Question: I have an 'Activity' with a 'Fragment' containing a 'ListView' with items, on which the user can click and invoke the Contextual Action Mode.
What I like to happen is as the <URL> is stating:
> The contextual action bar is not necessarily associated with the
action bar. They operate independently, even though the contextual
action bar .
However, this is the behavior I'm currently experiencing. As of now, the Contextual Action Mode appears the 'ActionBar', as the figure below shows.

What I've tried so far without success:
- 'ActionMode''Fragment''Activity'- '<item name="windowActionModeOverlay">true</item>'- 'getActivity().getMenuInflater()''mode.getMenuInflater()'
This is my code where I invoke the Contextual Action Menu
'''
public class NotesFragment extends Fragment implements View.OnClickListener{
private ActionMode mActionMode;
@Override
public void checkBoxChecked(Note which) {
if (mActionMode == null)
mActionMode = getActivity().startActionMode(mActionModeCallback);
}
private ActionMode.Callback mActionModeCallback = new ActionMode.Callback() {
// Called when the action mode is created; startActionMode() was called
@Override
public boolean onCreateActionMode(ActionMode mode, Menu menu) {
// Inflate a menu resource providing context menu items
MenuInflater inflater = mode.getMenuInflater();
inflater.inflate(R.menu.context, menu);
return true;
}
// Called each time the action mode is shown.
// Always called after onCreateActionMode, but
// may be called multiple times if the mode is invalidated.
@Override
public boolean onPrepareActionMode(ActionMode mode, Menu menu) {
return false; // Return false if nothing is done
}
// Called when the user selects a contextual menu item
@Override
public boolean onActionItemClicked(ActionMode mode, MenuItem item) {
switch (item.getItemId()) {
case R.id.context_delete:
//Do work unrelated to topic
mode.finish(); // Action picked, so close the CAB
return true;
case R.id.context_move:
//Do work unrelated to topic
mode.finish(); // Action picked, so close the CAB
return true;
default:
return false;
}
}
// Called when the user exits the action mode
@Override
public void onDestroyActionMode(ActionMode mode) {
mActionMode = null;
}
};
}
'''
EDIT:
This is the 'Activity', in which the 'Fragment' resides:
'''
public class MainActivity extends ActionBarActivity implements DialogFragmentMoveNote.DialogFragmentMoveNoteListener,
DialogFragmentRemoveNote.DialogFragmentRemoveNoteListener, DialogFragmentAddNewFolder.DialogFragmentAddNewFolderListener,
DialogFragmentDeleteFolder.DialogFragmentDeleteFolderListener {
@Override
protected void onCreate(Bundle savedInstanceState) {
super.onCreate(savedInstanceState);
setContentView(R.layout.activity_main);
}
@Override
public void onAddNewFolderPositiveClick(Folder folder) {
//Tell the fragment to do work
}
@Override
public void onRemoveNotesPositiveClick() {
//Tell the fragment to do work
}
@Override
public void onMoveNotePositiveClick(String chosenFolder) {
//Tell the fragment to do work
}
@Override
public void onDeleteFolderPositiveClick() {
//Tell the fragment to do work
}
private void displayNoteDetailsFromWidget(String noteId){
//Tell the fragment to do work
}
}
'''
Why is the Contextual Action Menu not visually overtaking the 'ActionBar', as the documentation state is should?
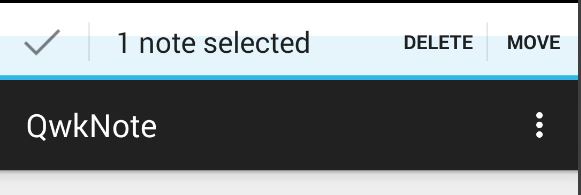
Answer: Solution to this was to add
'''
<item name="android:windowActionModeOverlay">true</item>
'''
to my 'Theme', which now looks like
'''
<!-- Base application theme. -->
<style name="AppTheme" parent="Theme.AppCompat.Light.DarkActionBar">
<!-- Customize your theme here. -->
<item name="android:windowActionModeOverlay">true</item>
</style>
'''
I found the solution after looking at <URL>